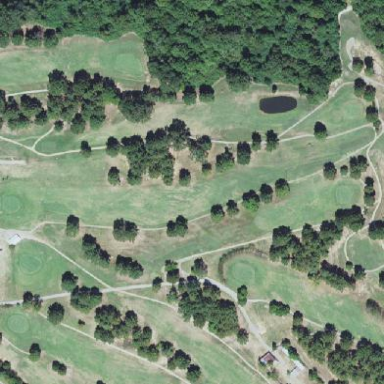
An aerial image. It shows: Designated golf cartpath for service vehicles.